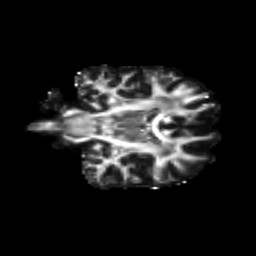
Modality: FA
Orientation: coronal
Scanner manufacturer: siemens
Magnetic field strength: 3 T
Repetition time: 9.2 s
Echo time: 0.084 s